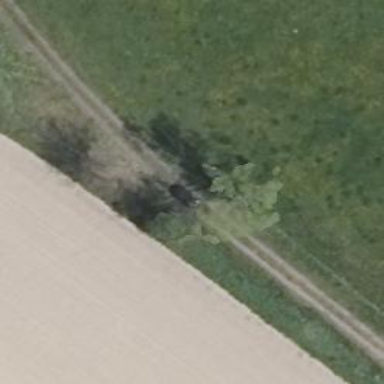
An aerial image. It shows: Deciduous tree with broadleaved leaves.